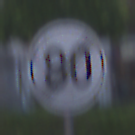
Verkehrszeichen: EndeGeschwindigkeit80
Umgebung: Outdoor, Urban
Tageszeit: SunriseSunset
Wetter: PartlyCloudy
Licht: Natural
Jahreszeit: NotSpecified
Kontrast: LowContrast